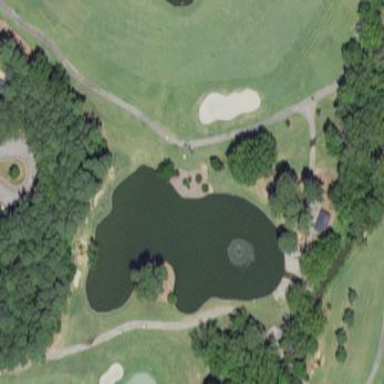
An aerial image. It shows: Scenic view of water hazard on golf course. The natural water feature adds beauty to the landscape.